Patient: sex F, age 36
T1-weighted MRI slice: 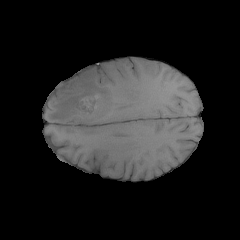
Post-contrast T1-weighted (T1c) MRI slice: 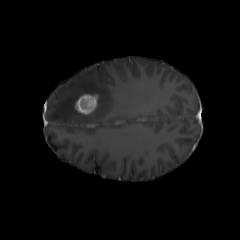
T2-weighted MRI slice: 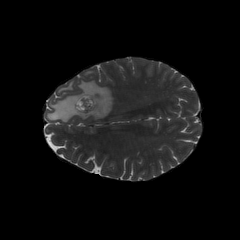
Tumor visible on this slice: yes
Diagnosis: Glioblastoma, IDH-wildtype
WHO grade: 4